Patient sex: M
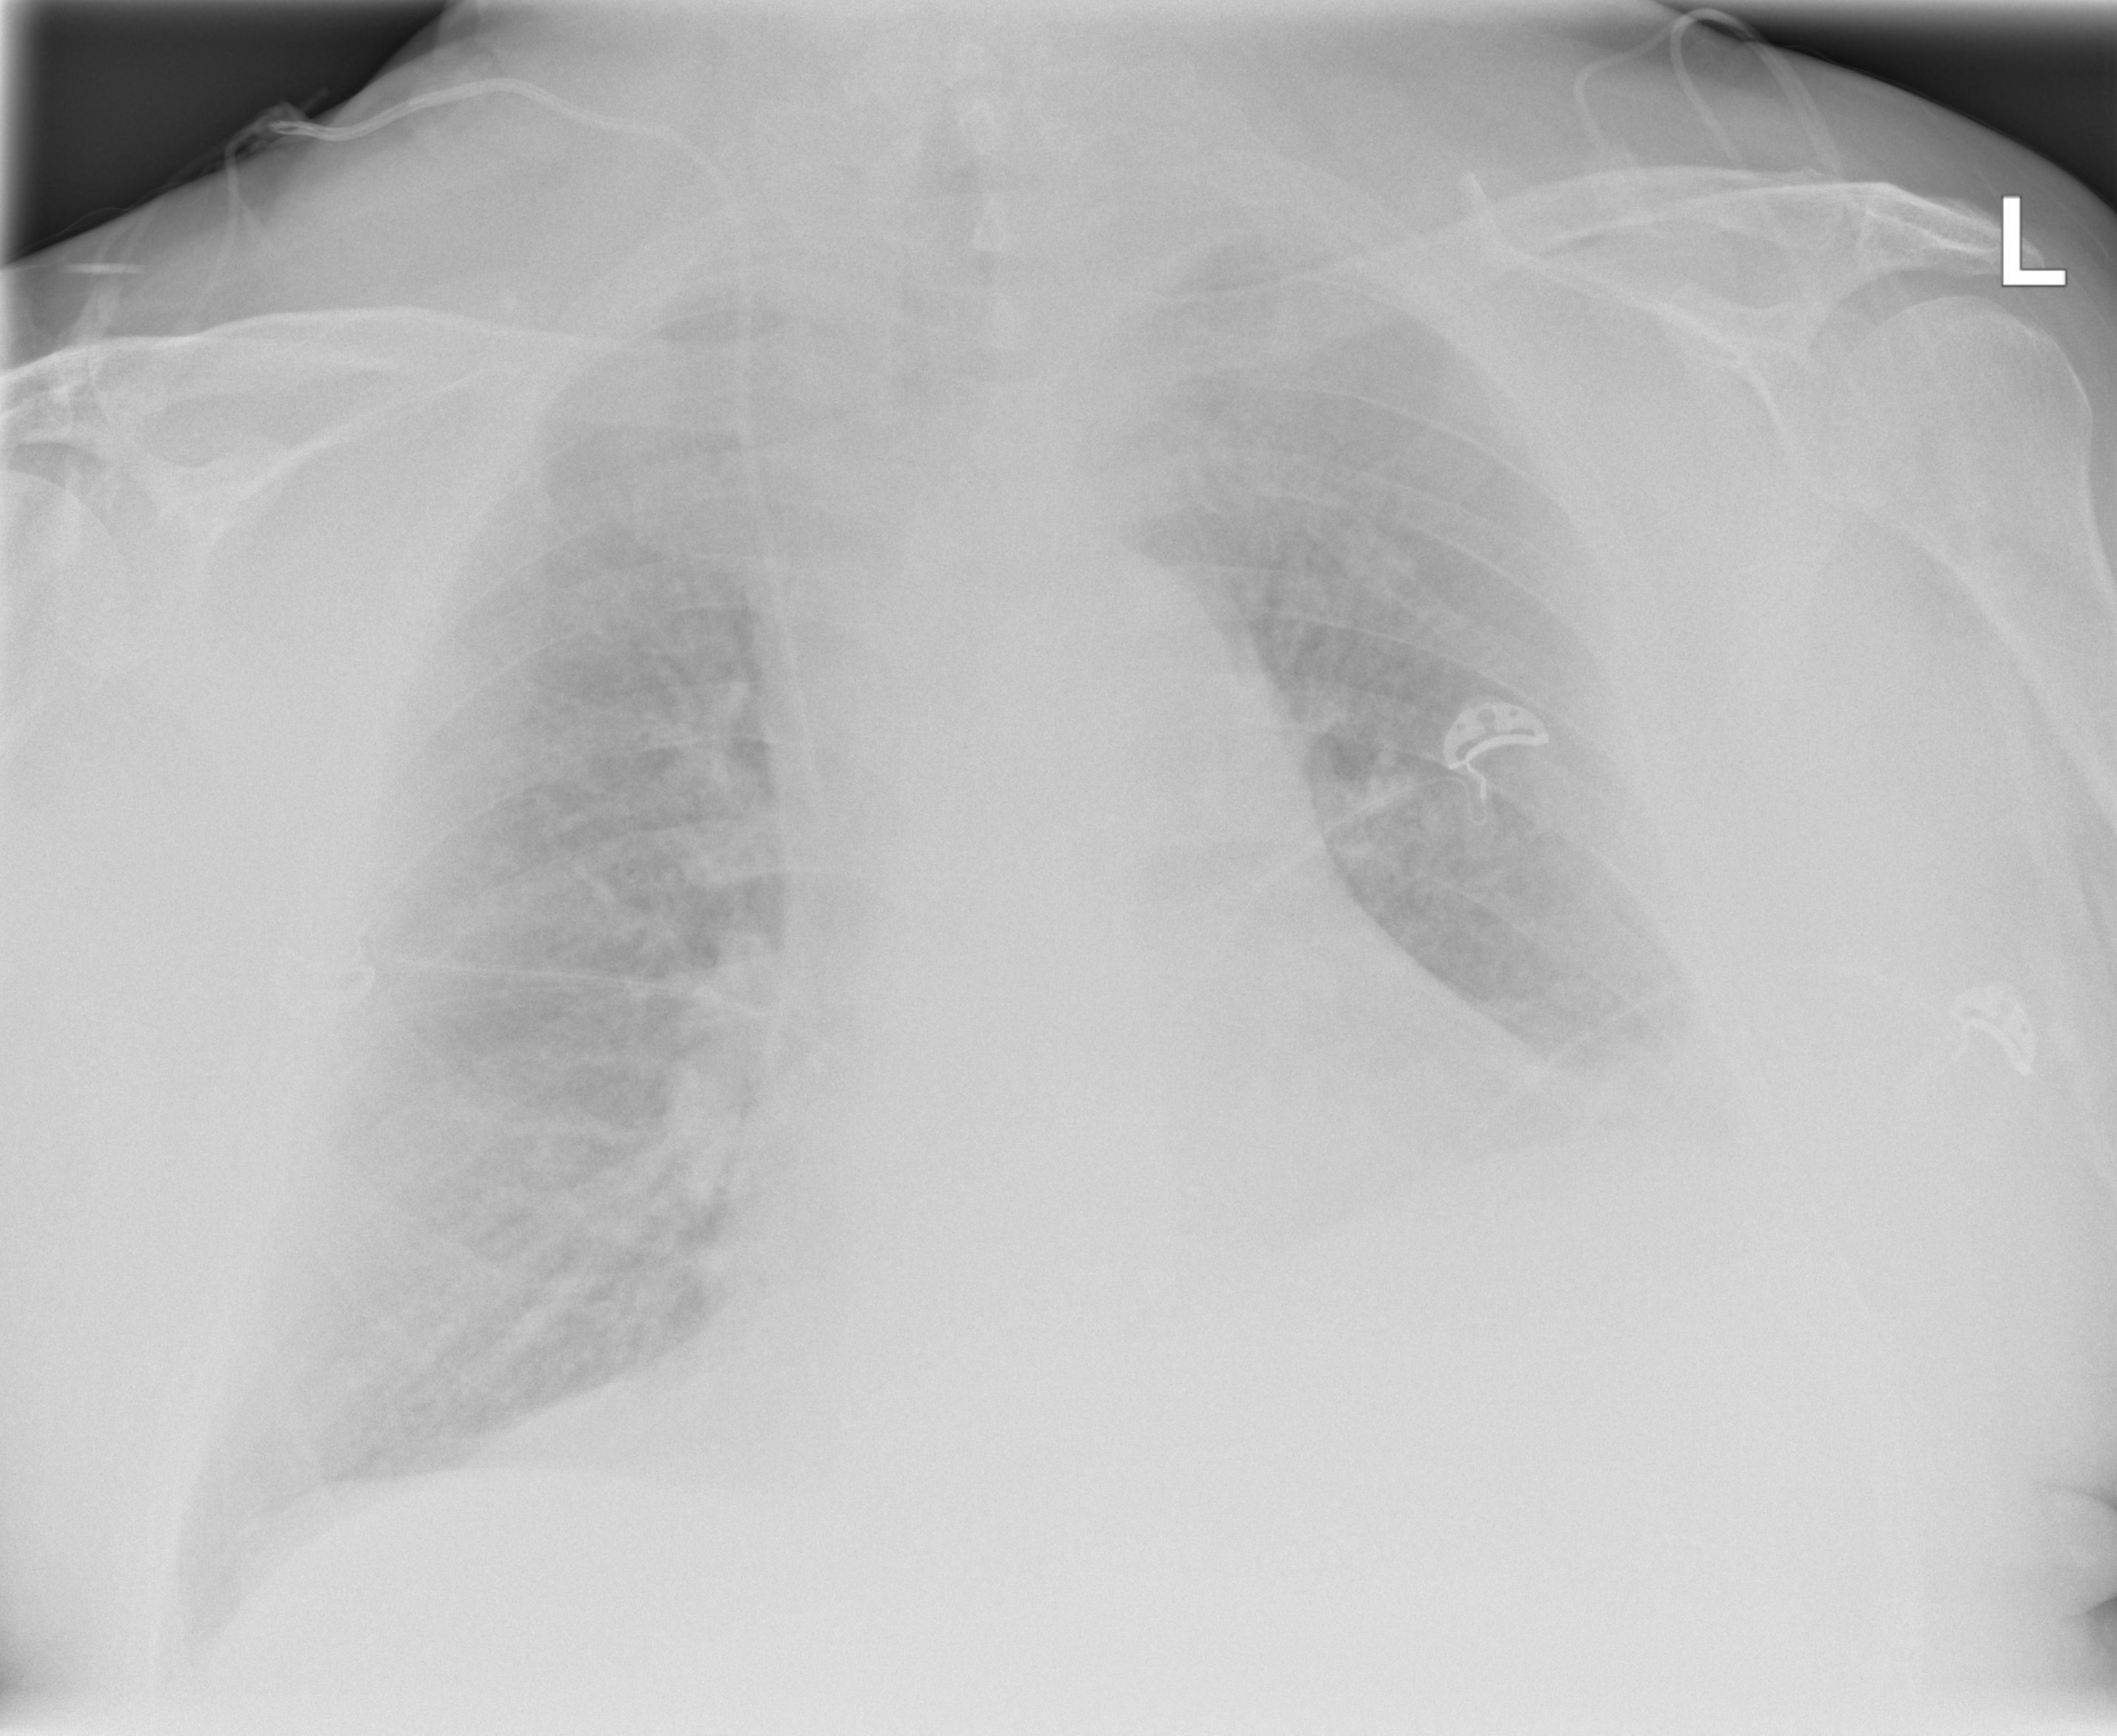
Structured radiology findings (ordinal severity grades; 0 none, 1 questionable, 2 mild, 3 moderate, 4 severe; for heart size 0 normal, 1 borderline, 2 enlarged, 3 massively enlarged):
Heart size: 2
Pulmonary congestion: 3
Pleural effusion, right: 2
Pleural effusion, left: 3
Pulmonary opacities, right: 2
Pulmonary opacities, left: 2
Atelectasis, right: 3
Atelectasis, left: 3